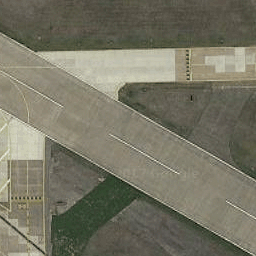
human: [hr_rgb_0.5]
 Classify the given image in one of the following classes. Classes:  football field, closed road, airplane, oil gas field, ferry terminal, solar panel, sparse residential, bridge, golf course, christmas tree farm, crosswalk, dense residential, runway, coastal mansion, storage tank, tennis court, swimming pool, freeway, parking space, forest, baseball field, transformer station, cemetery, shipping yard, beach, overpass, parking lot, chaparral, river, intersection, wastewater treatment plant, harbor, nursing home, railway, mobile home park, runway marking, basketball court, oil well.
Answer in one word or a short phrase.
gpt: runway